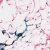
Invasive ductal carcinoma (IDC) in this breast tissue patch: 0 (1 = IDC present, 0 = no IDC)